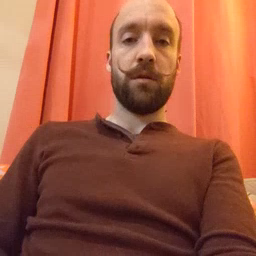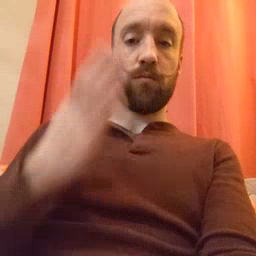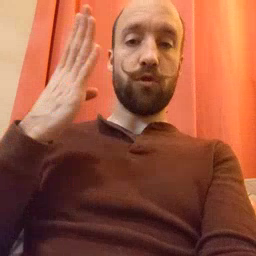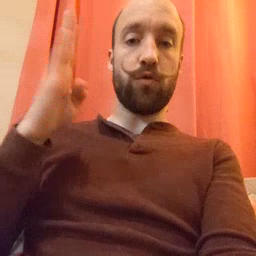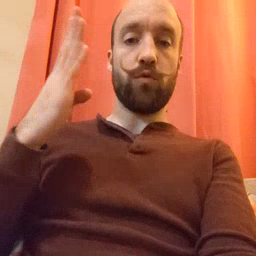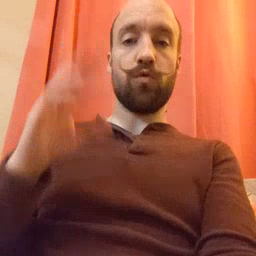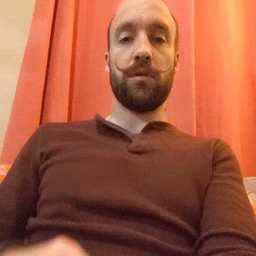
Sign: blue